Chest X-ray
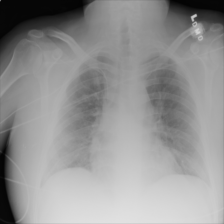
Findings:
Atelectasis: negative
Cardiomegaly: negative
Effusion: negative
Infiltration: positive
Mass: negative
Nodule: positive
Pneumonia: negative
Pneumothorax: negative
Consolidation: negative
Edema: negative
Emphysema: negative
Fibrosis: negative
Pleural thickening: negative
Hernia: negative